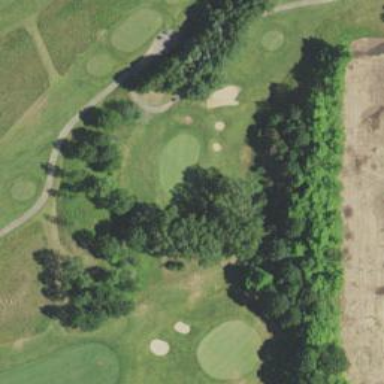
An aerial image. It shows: Golf hole.